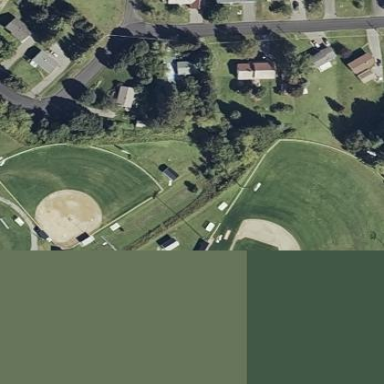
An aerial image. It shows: Baseball pitch for leisure land.